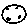
Label: moon